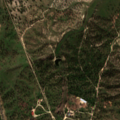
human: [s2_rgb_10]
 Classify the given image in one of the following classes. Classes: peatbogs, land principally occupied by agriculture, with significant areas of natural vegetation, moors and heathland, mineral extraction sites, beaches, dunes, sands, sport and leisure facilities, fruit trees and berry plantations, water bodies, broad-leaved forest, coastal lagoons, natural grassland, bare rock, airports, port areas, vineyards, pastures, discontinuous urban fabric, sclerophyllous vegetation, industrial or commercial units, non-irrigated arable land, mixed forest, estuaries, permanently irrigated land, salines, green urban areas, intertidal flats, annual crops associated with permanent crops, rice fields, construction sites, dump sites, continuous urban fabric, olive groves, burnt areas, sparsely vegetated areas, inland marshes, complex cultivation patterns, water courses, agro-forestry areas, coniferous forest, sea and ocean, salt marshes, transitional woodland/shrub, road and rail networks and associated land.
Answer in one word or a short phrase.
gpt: non-irrigated arable land, pastures, complex cultivation patterns, agro-forestry areas